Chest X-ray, PA view. Patient: 59 years old, sex M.
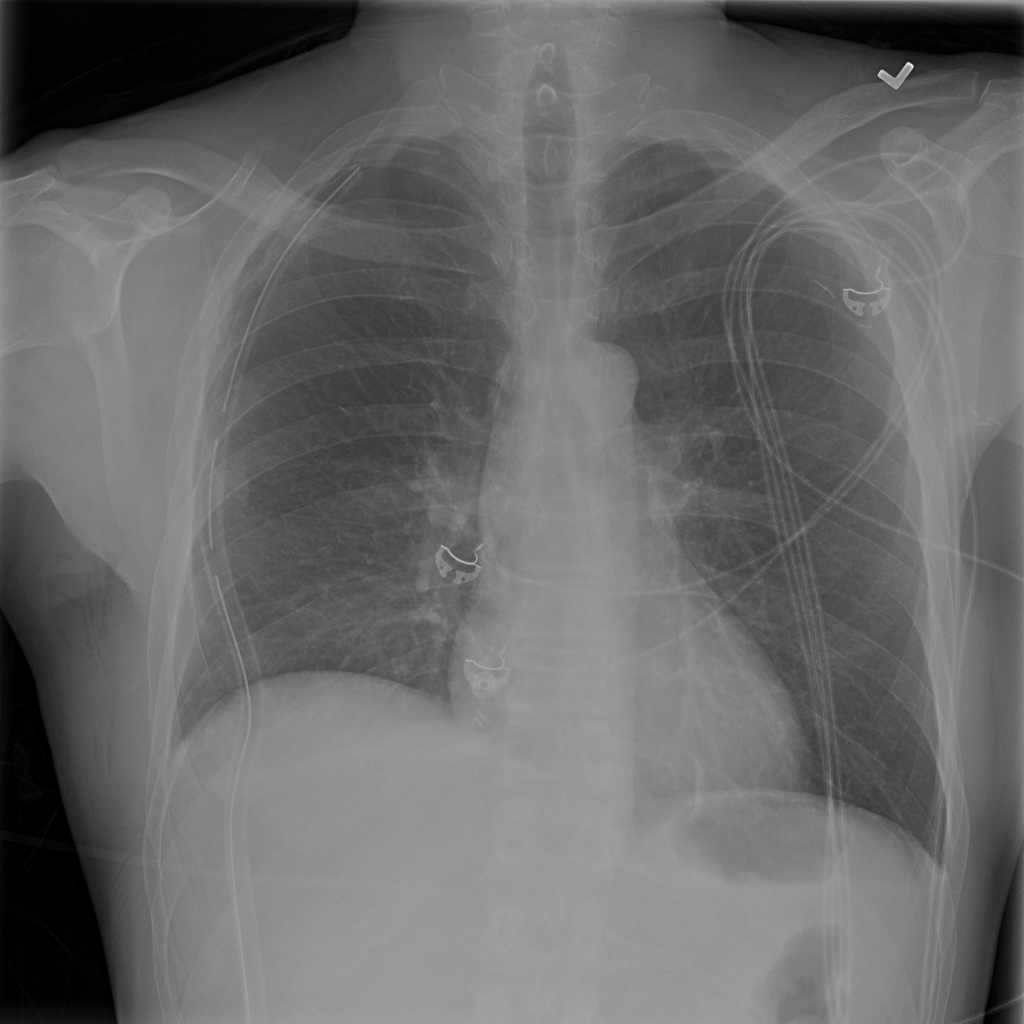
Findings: No Finding